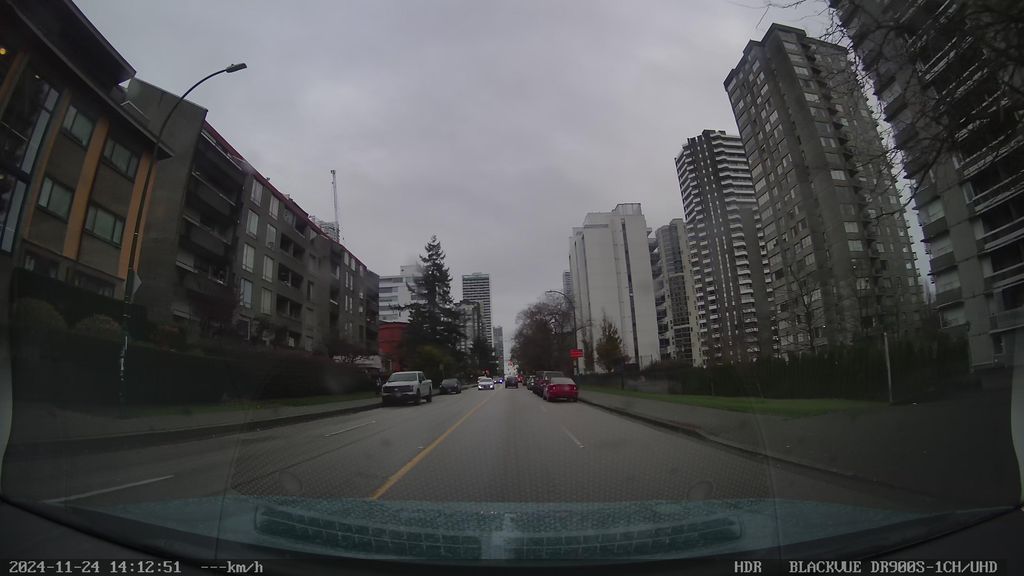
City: vancouver